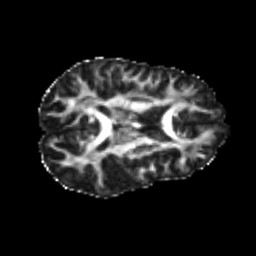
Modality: FA
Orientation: axial
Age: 22
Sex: female
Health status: healthy
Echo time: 0.074 s